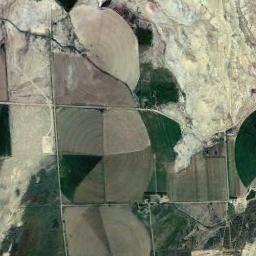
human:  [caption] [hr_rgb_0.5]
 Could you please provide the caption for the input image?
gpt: There are some half of green circle farmland in the bare land .

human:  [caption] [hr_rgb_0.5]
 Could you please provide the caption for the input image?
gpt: Several green, Tan and circular farmland .

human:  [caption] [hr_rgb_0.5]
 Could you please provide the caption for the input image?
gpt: The round field is in the square .

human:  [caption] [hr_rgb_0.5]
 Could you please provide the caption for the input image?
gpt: Several circular farmlands with different colors are neatly arranged on the wasteland .

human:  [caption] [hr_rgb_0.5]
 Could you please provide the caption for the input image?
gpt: There are a few circular farmlands with some wasteland around .